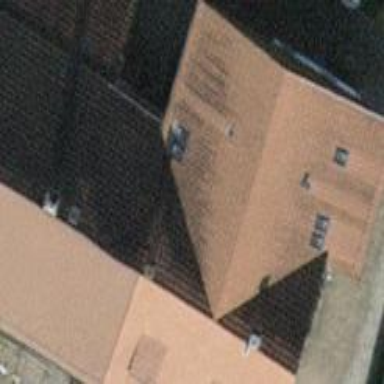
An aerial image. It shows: Terrace-style building with gabled roof.